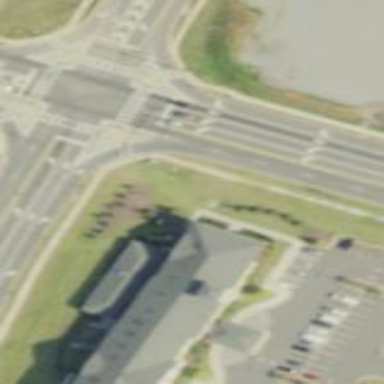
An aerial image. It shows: Hotel building.